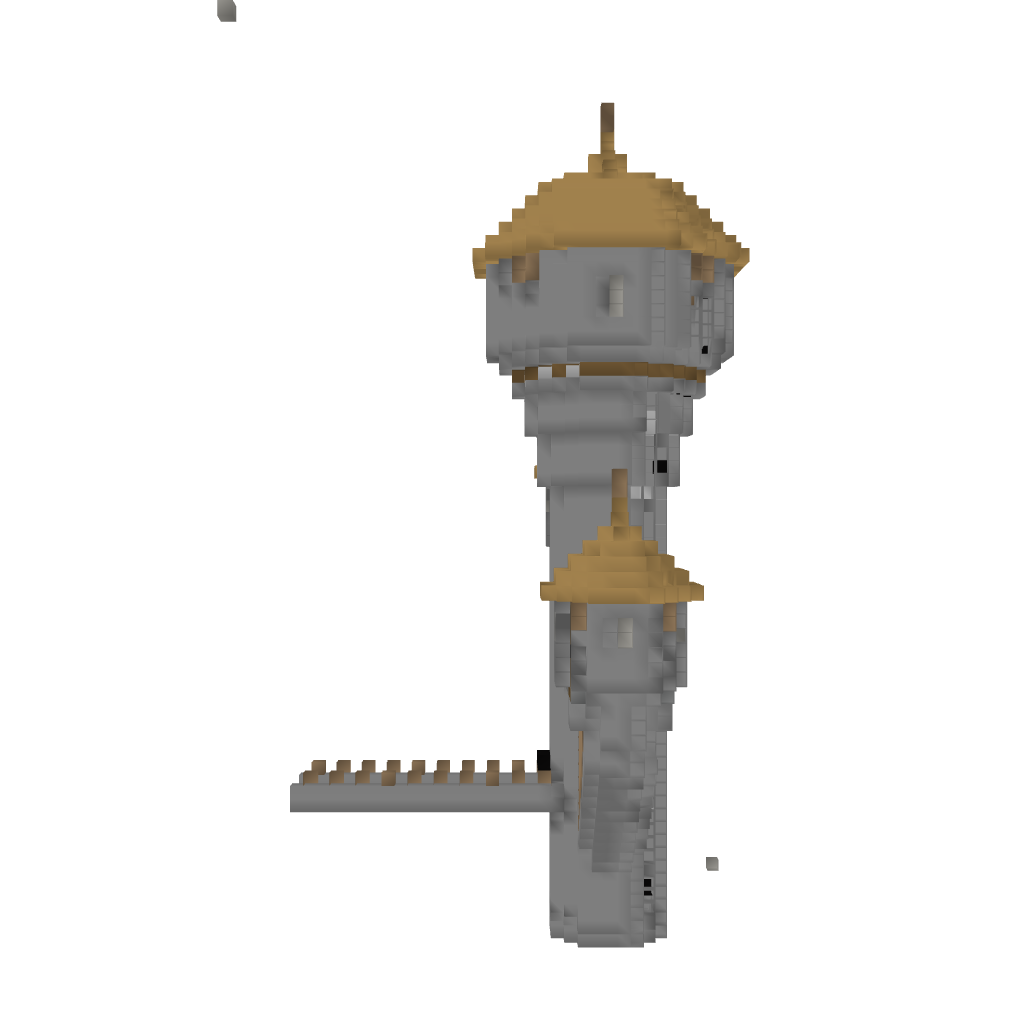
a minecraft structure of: Medieval Towers